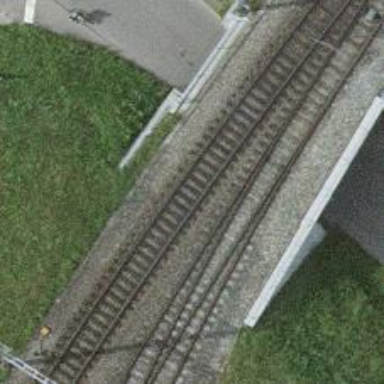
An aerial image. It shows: Railway bridge with electrified tracks and single rail.